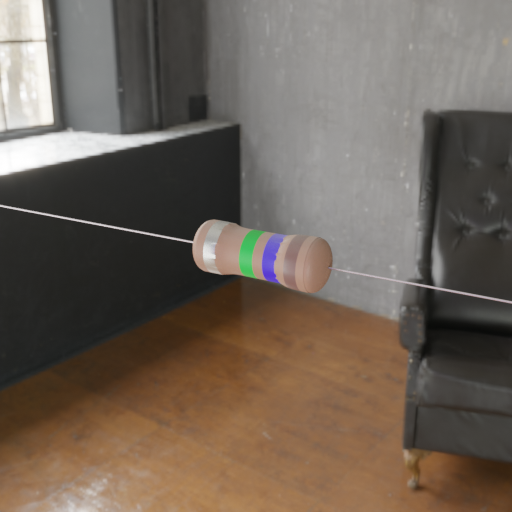
Resistor colour bands (in order): silver, green, blue, brown